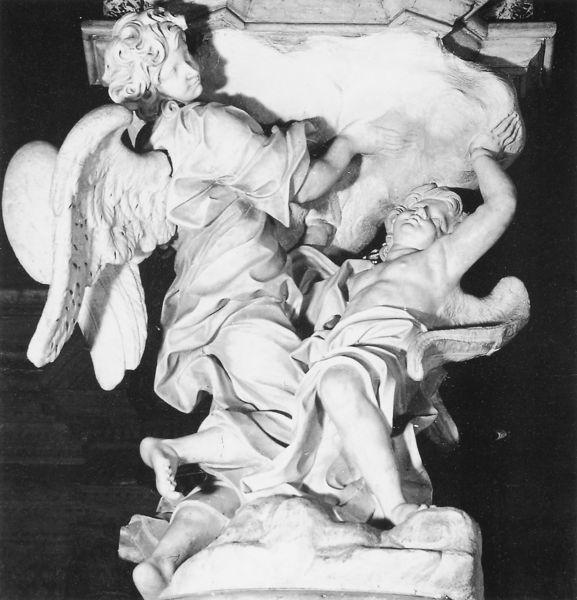
Titel: Engel
Künstler: Giuseppe Mazzuoli
Standort: Siena, S. Martino (EU - I - Toskana)
Schlagwörter: flügel, fuß, marmor, säule, weiss, sockel, tragen, gewand, locken, engel, skulptur, statue, plastik, oberkörper, stütze, heben